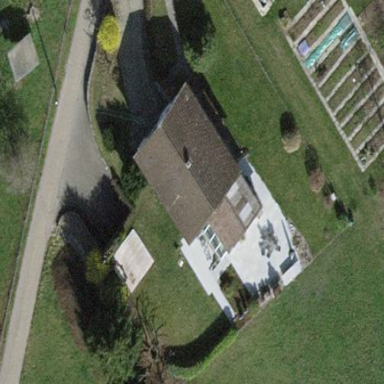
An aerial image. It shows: Simple and straightforward house.